Question: I'm new into python and programming in general, so please enlighten me.
I have two 1D arrays for data, time. For each element in time corresponds an element in data. The elements in time correspond to a full day of measurements.
I want to split the data array into 288 chunks that each corresponds into a 5minute chunks of the time array, then take the mean value of each data chunk.
Time array contains elements in seconds counting from a specific point in the past. The difference of N+1 and N element equals to the time difference between the two data samples.
My goal is to split the time array every 300seconds, then find the corresponding elements in data array.
The sampling rate between two data elements is not always the same, sometimes its every 11.3 seconds sometimes its 22.6, so its impossible to split the array instantly with np.split.
This is my code:
'''
matrix = np.zeros((288,1), dtype=float)
mean_timestamps = np.zeros((288,1), dtype=float)
w=0
for i in range(288):
meanchunk = np.empty((20,1))
meanchunk[:] = np.nan
a = w
while time[w] - time[a] < 300: #time difference in seconds
if w == 4175:
break
meanchunk[w-a] = data[w]
if np.logical_not(np.isnan(data[w])):
mean_timestamps[i] = time[w]
else:
mean_timestamps[i] = np.nan
matrix[i] = np.nanmean(meanchunk)
if time[w+1] - time[a] > 300:
w = w+1
break
else:
w = w+1
mean_timestamps = mean_timestamps[mean_timestamps !=0]
matrix = matrix[matrix !=0]
'''
The problem is that the resulting arrays "mean_timestamps" and "matrix", have a length of 273 instead of 288.

Edit: Below are some elements of the time array.
'''
1.386280815216000080e+09
1.386280837911999941e+09
1.386280860608999968e+09
1.386280883305999994e+09
1.386280906003000021e+09
1.386280928697999954e+09
1.386280951394999981e+09
1.386280974092000008e+09
1.386280985440000057e+09
1.386280996789000034e+09
1.386281019484999895e+09
1.386281042180999994e+09
1.386281064878000021e+09
1.386281087575000048e+09
1.386281110270999908e+09
1.386281121619999886e+09
1.386281132967999935e+09
1.386281155664000034e+09
1.386281178361000061e+09
1.386281201056999922e+09
1.386281223753999949e+09
1.386281246450999975e+09
1.386281269147000074e+09
1.386281280494999886e+09
1.386281291842999935e+09
1.386281314539999962e+09
1.386281337236999989e+09
1.386281359933000088e+09
1.386281382628999949e+09
1.386281405325999975e+09
1.386281428023000002e+09
1.386281450720000029e+09
1.386281473414999962e+09
1.386281496111999989e+09
1.386281518809000015e+09
1.386281541506000042e+09
1.386281564201999903e+09
1.386281575551000118e+09
1.386281586898000002e+09
1.386281609595000029e+09
1.386281632292000055e+09
1.386281654987999916e+09
1.386281677684999943e+09
1.386281700381000042e+09
1.386281723078000069e+09
1.386281745773999929e+09
1.386281768470999956e+09
1.386281791167999983e+09
1.386281802515000105e+09
1.386281813864000082e+09
1.386281836559999943e+09
1.386281859256999969e+09
1.386281870605000019e+09
1.386281881953999996e+09
1.386281904650000095e+09
1.386281927345999956e+09
1.386281950042999983e+09
1.386281972740000010e+09
1.386281995437000036e+09
1.386282018131999969e+09
1.386282040828999996e+09
1.386282063526000023e+09
1.386282086223000050e+09
1.386282108918999910e+09
1.386282131615000010e+09
1.386282154312000036e+09
1.386282165660000086e+09
1.386282177009000063e+09
1.386282199704999924e+09
1.386282222401999950e+09
1.386282245098000050e+09
1.386282267795000076e+09
1.386282290490999937e+09
1.386282313187999964e+09
1.386282335884999990e+09
1.386282358581000090e+09
1.386282381276999950e+09
1.386282403973999977e+09
1.386282426671000004e+09
1.386282449368000031e+09
1.386282460714999914e+09
1.386282472062999964e+09
1.386282494759999990e+09
1.386282506108000040e+09
1.386282517457000017e+09
1.386282540154000044e+09
1.386282562848999977e+09
1.386282585546000004e+09
1.386282608243000031e+09
1.386282630940000057e+09
1.386282653635999918e+09
1.386282676332000017e+09
1.386282699029000044e+09
1.386282721726000071e+09
1.386282744421999931e+09
1.386282755770999908e+09
1.386282767118999958e+09
1.386282789815000057e+09
1.386282812512000084e+09
1.386282835207999945e+09
1.386282857904999971e+09
1.386282880601999998e+09
1.386282903298000097e+09
1.386282925993999958e+09
1.386282948690999985e+09
1.386282971388000011e+09
1.386282994085000038e+09
1.386283016779999971e+09
1.386283039476999998e+09
1.386283050825000048e+09
1.386283062174000025e+09
1.386283084871000051e+09
1.386283107565999985e+09
1.386283130263000011e+09
1.386283152960000038e+09
1.386283175657000065e+09
1.386283187005000114e+09
1.386283198352999926e+09
1.386283221049000025e+09
1.386283243746000051e+09
1.386283266443000078e+09
1.386283289138999939e+09
1.386283311835999966e+09
1.386283334532000065e+09
1.386283345880000114e+09
1.386283357229000092e+09
1.386283379924999952e+09
1.386283402621999979e+09
1.386283425319000006e+09
1.386283448015000105e+09
1.386283470710999966e+09
1.386283493407999992e+09
1.386283516105000019e+09
1.386283538802000046e+09
1.386283561496999979e+09
1.386283584194000006e+09
1.386283606891000032e+09
1.386283629588000059e+09
1.386283640936000109e+09
1.386283652283999920e+09
1.386283674980000019e+09
1.386283697677000046e+09
1.386283720374000072e+09
1.386283743069999933e+09
1.386283765766000032e+09
1.386283788463000059e+09
1.386283811160000086e+09
1.386283833855999947e+09
1.386283856552999973e+09
1.386283867901000023e+09
1.386283879249000072e+09
1.386283901946000099e+09
1.386283924641999960e+09
1.386283935990999937e+09
1.386283947338999987e+09
1.386283970036000013e+09
1.386283992732000113e+09
1.386284015427999973e+09
1.386284038125000000e+09
1.386284060822000027e+09
1.386284083519000053e+09
1.386284106213999987e+09
1.386284128911000013e+09
1.386284151608000040e+09
1.386284174305000067e+09
1.386284197000999928e+09
1.386284219697000027e+09
1.386284231045000076e+09
1.386284242394000053e+09
1.386284265091000080e+09
1.386284287786999941e+09
1.386284310483000040e+09
1.386284333180000067e+09
1.386284355877000093e+09
1.386284378572999954e+09
1.386284401269999981e+09
1.386284423966000080e+09
1.386284446663000107e+09
1.386284469358999968e+09
1.386284492055999994e+09
1.386284514753000021e+09
1.386284526101000071e+09
1.386284537448999882e+09
1.386284560144999981e+09
1.386284571493999958e+09
1.386284582842000008e+09
1.386284605539000034e+09
1.386284628236000061e+09
1.386284650930999994e+09
1.386284673628000021e+09
1.386284696325000048e+09
1.386284719022000074e+09
1.386284741717999935e+09
1.386284764414000034e+09
1.386284787111000061e+09
1.386284809808000088e+09
1.386284821155999899e+09
1.386284832503999949e+09
1.386284855200999975e+09
1.386284877897000074e+09
1.386284900594000101e+09
1.386284923289999962e+09
1.386284945986999989e+09
1.386284968683000088e+09
1.386284991380000114e+09
1.386285014075999975e+09
1.386285036773000002e+09
1.386285059470000029e+09
1.386285082165999889e+09
1.386285104861999989e+09
1.386285116210999966e+09
1.386285127559000015e+09
1.386285150256000042e+09
1.386285172953000069e+09
1.386285195648000002e+09
1.386285218345000029e+09
1.386285241042000055e+09
1.386285252390000105e+09
1.386285263739000082e+09
1.386285286434999943e+09
1.386285309131000042e+09
1.386285331828000069e+09
1.386285354525000095e+09
1.386285377220999956e+09
1.386285399917999983e+09
1.386285411265000105e+09
1.386285422614000082e+09
1.386285445311000109e+09
1.386285468006000042e+09
1.386285490703000069e+09
1.386285513398999929e+09
1.386285536095999956e+09
1.386285558792000055e+09
1.386285581489000082e+09
1.386285604186000109e+09
1.386285626881999969e+09
1.386285649578000069e+09
1.386285672275000095e+09
1.386285694971999884e+09
1.386285706319999933e+09
1.386285717668999910e+09
1.386285740364000082e+09
1.386285763061000109e+09
1.386285785757999897e+09
1.386285808454999924e+09
1.386285831151000023e+09
1.386285853846999884e+09
1.386285876543999910e+09
1.386285899240999937e+09
1.386285921937000036e+09
1.386285933286000013e+09
1.386285944634000063e+09
1.386285967329999924e+09
1.386285990026999950e+09
1.386286001375000000e+09
1.386286012723000050e+09
1.386286035420000076e+09
1.386286058115999937e+09
1.386286080812999964e+09
1.386286103509000063e+09
1.386286126206000090e+09
1.386286148903000116e+09
1.386286171598999977e+09
1.386286194295000076e+09
1.386286216992000103e+09
1.386286239688999891e+09
1.386286262385999918e+09
1.386286285081000090e+09
1.386286296430000067e+09
1.386286307778000116e+09
1.386286330474999905e+09
1.386286353171999931e+09
1.386286375868000031e+09
1.386286398563999891e+09
1.386286421260999918e+09
1.386286443957999945e+09
1.386286466654000044e+09
1.386286489351000071e+09
1.386286512046999931e+09
1.386286534743999958e+09
1.386286557440000057e+09
1.386286580137000084e+09
1.386286591484999895e+09
1.386286602832999945e+09
1.386286625529999971e+09
1.386286636878000021e+09
1.386286648226000071e+09
1.386286670923000097e+09
1.386286693619999886e+09
1.386286716315999985e+09
1.386286739012000084e+09
1.386286761709000111e+09
1.386286784405999899e+09
1.386286807102999926e+09
1.386286829798000097e+09
1.386286852494999886e+09
1.386286875191999912e+09
1.386286886539999962e+09
1.386286897888999939e+09
1.386286920585000038e+09
1.386286943280999899e+09
1.386286965977999926e+09
1.386286988674999952e+09
1.386287011371000051e+09
1.386287034068000078e+09
1.386287056763999939e+09
1.386287079460999966e+09
1.386287102157000065e+09
1.386287124854000092e+09
1.386287147549999952e+09
1.386287170246999979e+09
1.386287181595000029e+09
1.386287192943000078e+09
1.386287215640000105e+09
1.386287238336999893e+09
1.386287261032999992e+09
1.386287283729000092e+09
1.386287306426000118e+09
1.386287317773999929e+09
1.386287329122999907e+09
1.386287351819999933e+09
1.386287374515000105e+09
1.386287397211999893e+09
1.386287419908999920e+09
1.386287442605999947e+09
1.386287465302000046e+09
1.386287476650000095e+09
1.386287487997999907e+09
1.386287510694999933e+09
1.386287533391999960e+09
1.386287556088000059e+09
1.386287578785000086e+09
1.386287601480999947e+09
1.386287624177999973e+09
1.386287646874000072e+09
1.386287669571000099e+09
1.386287692266999960e+09
1.386287714963999987e+09
1.386287737660000086e+09
1.386287760357000113e+09
1.386287771704999924e+09
1.386287783053999901e+09
1.386287805750000000e+09
1.386287828446000099e+09
1.386287851142999887e+09
1.386287873839999914e+09
1.386287896536999941e+09
1.386287919232000113e+09
1.386287941928999901e+09
1.386287964625999928e+09
1.386287987322999954e+09
1.386287998671000004e+09
1.386288010019000053e+09
1.386288032714999914e+09
1.386288055411999941e+09
1.386288066759999990e+09
1.386288078108999968e+09
1.386288100805000067e+09
1.386288123502000093e+09
1.386288146197999954e+09
1.386288168894999981e+09
1.386288191591000080e+09
1.386288214288000107e+09
1.386288236983999968e+09
1.386288259680999994e+09
1.386288282377000093e+09
1.386288305073999882e+09
1.386288327770999908e+09
1.386288350467000008e+09
1.386288361815000057e+09
1.386288373163000107e+09
1.386288395859999895e+09
1.386288418556999922e+09
1.386288441253999949e+09
1.386288463948999882e+09
1.386288486645999908e+09
1.386288509342999935e+09
1.386288532039999962e+09
1.386288554736000061e+09
1.386288577431999922e+09
1.386288600128999949e+09
1.386288622825999975e+09
1.386288645522000074e+09
1.386288656871000051e+09
1.386288668219000101e+09
1.386288690914999962e+09
1.386288702263000011e+09
1.386288713611999989e+09
1.386288736308000088e+09
1.386288759005000114e+09
1.386288781700999975e+09
1.386288804398000002e+09
1.386288827094000101e+09
1.386288849790999889e+09
1.386288872487999916e+09
1.386288895184000015e+09
1.386288917880000114e+09
1.386288940576999903e+09
1.386288951924999952e+09
1.386288963273999929e+09
1.386288985970999956e+09
1.386289008665999889e+09
1.386289031362999916e+09
1.386289054059999943e+09
1.386289076756999969e+09
1.386289099453000069e+09
1.386289122148999929e+09
1.386289144845999956e+09
1.386289167542999983e+09
1.386289190239000082e+09
1.386289212936000109e+09
1.386289235631999969e+09
1.386289246980000019e+09
1.386289258328999996e+09
1.386289281025000095e+09
1.386289303721999884e+09
1.386289326417999983e+09
1.386289349115000010e+09
1.386289371811000109e+09
1.386289383160000086e+09
1.386289394507999897e+09
1.386289417204999924e+09
1.386289439901000023e+09
1.386289462596999884e+09
1.386289485293999910e+09
1.386289507990999937e+09
1.386289530687999964e+09
1.386289542035000086e+09
1.386289553382999897e+09
1.386289576079999924e+09
1.386289598776999950e+09
1.386289621473999977e+09
1.386289644170000076e+09
1.386289666865999937e+09
1.386289689562999964e+09
1.386289712259999990e+09
1.386289734956000090e+09
1.386289757653000116e+09
1.386289780348999977e+09
1.386289803046000004e+09
1.386289825742000103e+09
1.386289837091000080e+09
1.386289848438999891e+09
1.386289871134999990e+09
1.386289893832000017e+09
1.386289916528000116e+09
1.386289939224999905e+09
1.386289961921999931e+09
1.386289984618000031e+09
1.386290007313999891e+09
1.386290030010999918e+09
1.386290052707999945e+09
1.386290075404999971e+09
1.386290098099999905e+09
1.386290120796999931e+09
1.386290132144999981e+09
1.386290143493999958e+09
1.386290166190999985e+09
1.386290188887000084e+09
1.386290211582999945e+09
1.386290234279999971e+09
1.386290256976999998e+09
1.386290279673000097e+09
1.386290302369999886e+09
1.386290325065999985e+09
1.386290347763000011e+09
1.386290370459000111e+09
1.386290393155999899e+09
1.386290415851999998e+09
1.386290427200000048e+09
1.386290438549000025e+09
1.386290461244999886e+09
1.386290483941999912e+09
1.386290506638999939e+09
1.386290529335000038e+09
1.386290552030999899e+09
1.386290574727999926e+09
1.386290597424999952e+09
1.386290620121999979e+09
1.386290642816999912e+09
1.386290665513999939e+09
1.386290688210999966e+09
1.386290710907999992e+09
1.386290722256000042e+09
1.386290733604000092e+09
'''
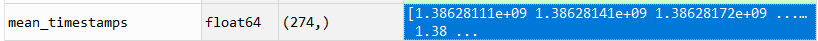
Answer: Edit:
This is closer: find the for each 300 second chunk beginning with the first value of the array then use boolean indexing to extract chunks and get the means. Still using regular python for loops.
'''
span = a[-1] - a[0]
nbr_of_intervals = int((span//300) + 1)
ends = (np.zeros(nbr_of_intervals)+300).cumsum() + a[0]
averages = []
begin = a[0]
for end in ends:
chunk = a[(begin <= a) & (a < end)]
averages.append(chunk.mean())
begin = end
'''
---
Throw in some broadcasting.
'''
q = a[:,None] >= ends # shape (485,34) using the array values from the question.
r = q.argmax(axis=0)
r = r[r.nonzero()] # shape (33,) - indices to split on
chunks = np.split(a,r)
avgs = [ary.mean() for ary in chunks]
'''